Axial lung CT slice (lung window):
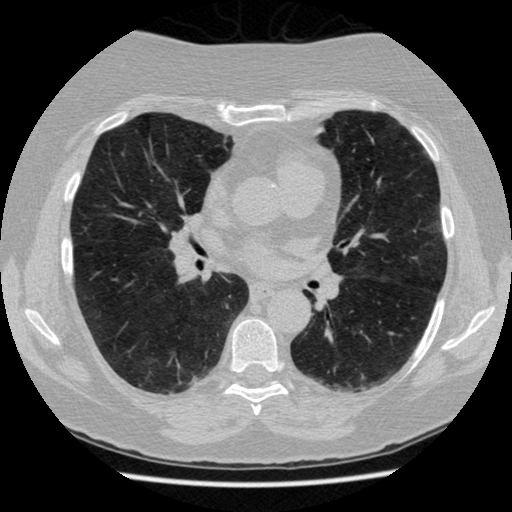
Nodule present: no